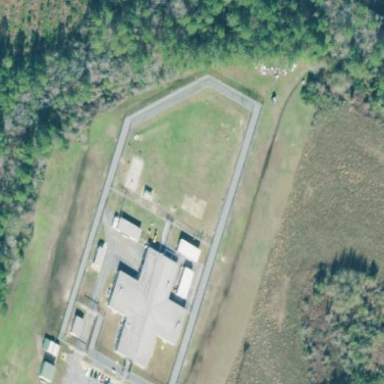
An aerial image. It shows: Prison.